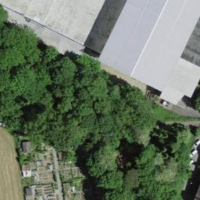
EUNIS habitat code: 55
Species observed at this site:
Corvus frugilegus
Pica pica
Passer domesticus
Rubus caesius
Falco tinnunculus
Turdus merula